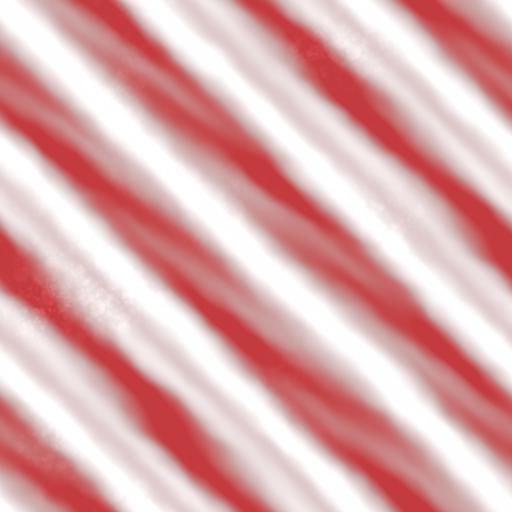
Tags: candy cane christmas coating red sugar white